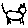
Label: cat